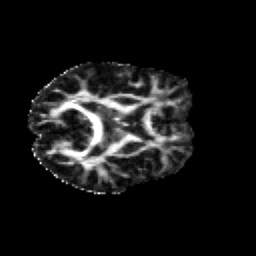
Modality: FA
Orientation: axial
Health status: healthy
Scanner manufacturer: siemens
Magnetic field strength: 3 T
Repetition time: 12 s
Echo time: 0.092 s